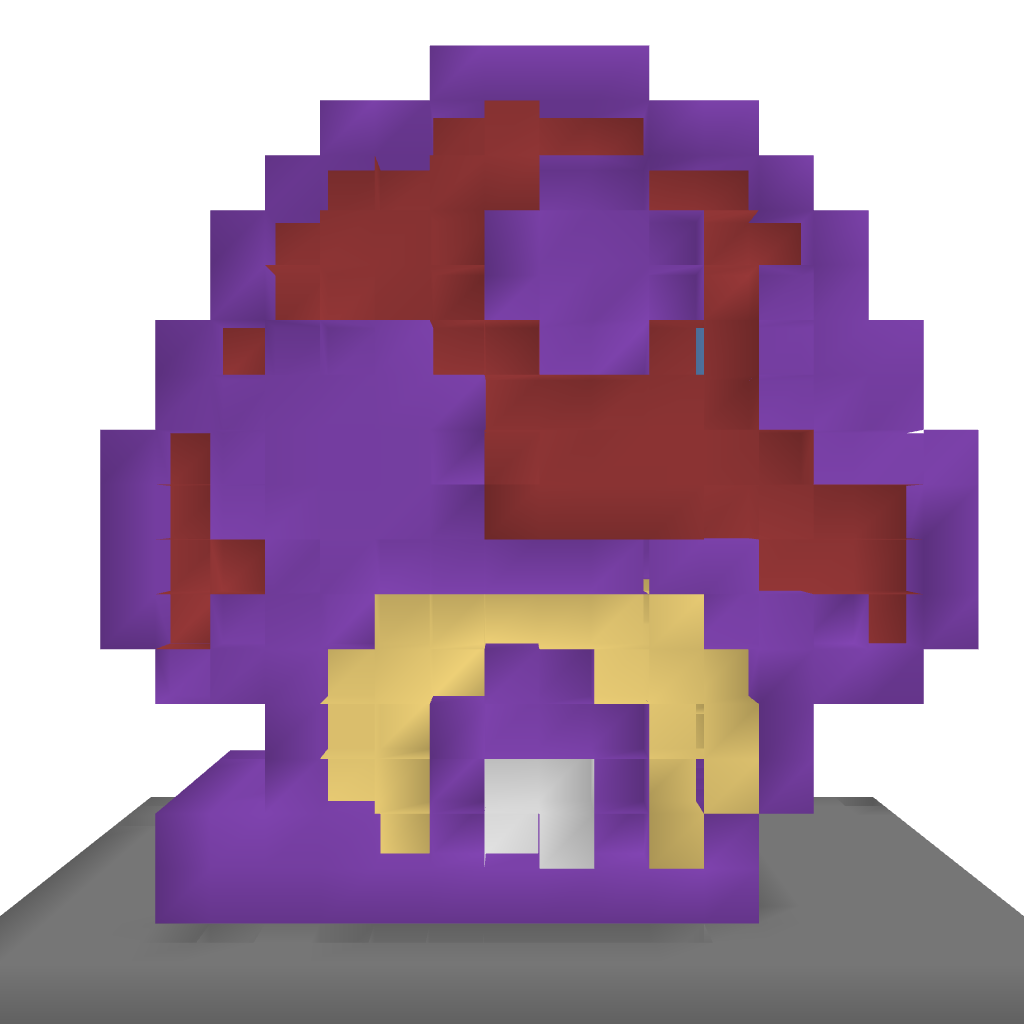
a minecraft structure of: Mario Bross 3 Mushroom house high quality mainly purple